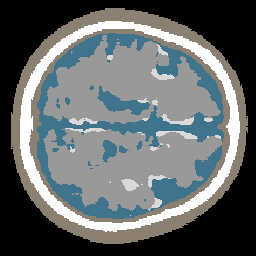
Label: no_lesion